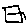
Label: square